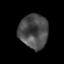
Tissue: prostate
Cell type: T cells
Senescence score: 0.2772
Nuclear area (px): 971
Mean DAPI intensity: 75.551